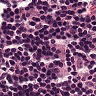
Metastatic tissue present: no